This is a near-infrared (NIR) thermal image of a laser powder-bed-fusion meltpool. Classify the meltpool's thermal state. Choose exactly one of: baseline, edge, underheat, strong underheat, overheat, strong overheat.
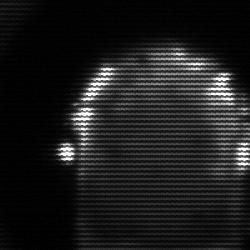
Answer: baseline